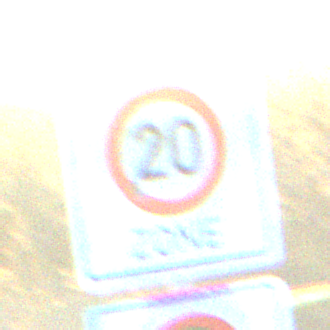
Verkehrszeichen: BeginnZone20
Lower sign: BeginnEingeschraenktesHalteverbotZone
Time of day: SunriseSunset
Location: Outdoor (RoadRail)
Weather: PartlyCloudy
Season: NotSpecified
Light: Natural